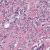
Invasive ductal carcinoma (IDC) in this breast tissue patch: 1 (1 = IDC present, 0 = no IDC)